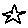
Label: star